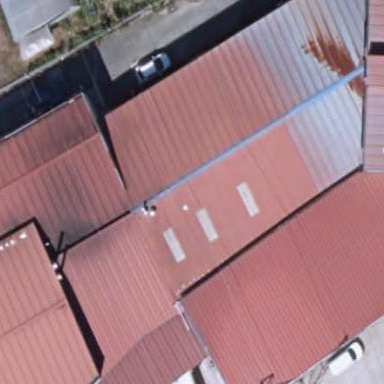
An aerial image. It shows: Industrial building.